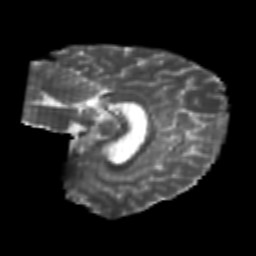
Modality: T2w
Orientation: sagittal
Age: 23
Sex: female
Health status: healthy
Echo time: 0.074 s